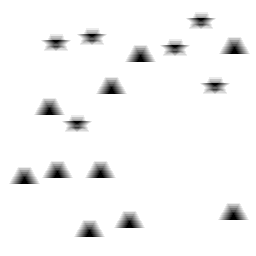
Squares: 0
Triangles: 10
Stars: 6
Total shapes: 16